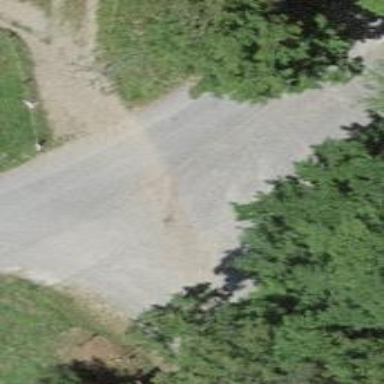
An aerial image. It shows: Walking trail.